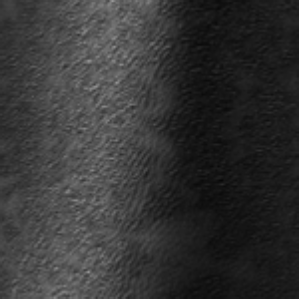
Label: frost